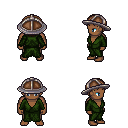
a pixel art fantasy rpg character, male body template, human, dark skin, green robe, red pants, blonde plain hairstyle, chain helm, four views (front, back, left, right), 2x2 character sprite sheet, small pixel art, hard edges, no anti-aliasing